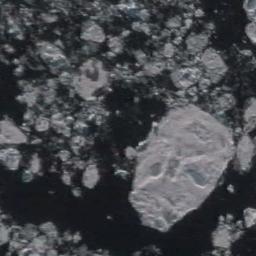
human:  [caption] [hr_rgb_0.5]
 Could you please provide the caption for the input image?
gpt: Sea ice is surrounded by water .

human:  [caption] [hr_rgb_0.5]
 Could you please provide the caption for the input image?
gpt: A large piece of ice and many small pieces of ice scattered on the deep blue sea .

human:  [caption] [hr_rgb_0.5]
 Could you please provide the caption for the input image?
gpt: A large piece of sea ice and a lot of small pieces of sea ice float in the deep blue sea .

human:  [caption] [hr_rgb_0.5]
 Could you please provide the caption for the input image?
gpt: There is a big ice and many small ice on the deep blue sea .

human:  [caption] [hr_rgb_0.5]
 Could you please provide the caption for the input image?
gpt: There are many small pieces of sea ice and a larger one .